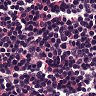
Metastatic tissue present: no